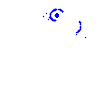
Particle: proton